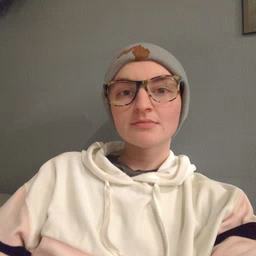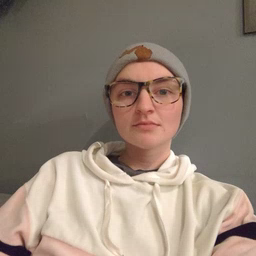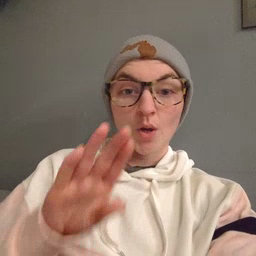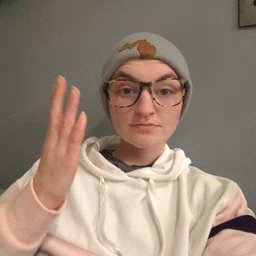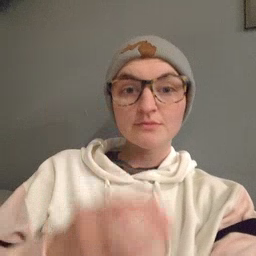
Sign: open